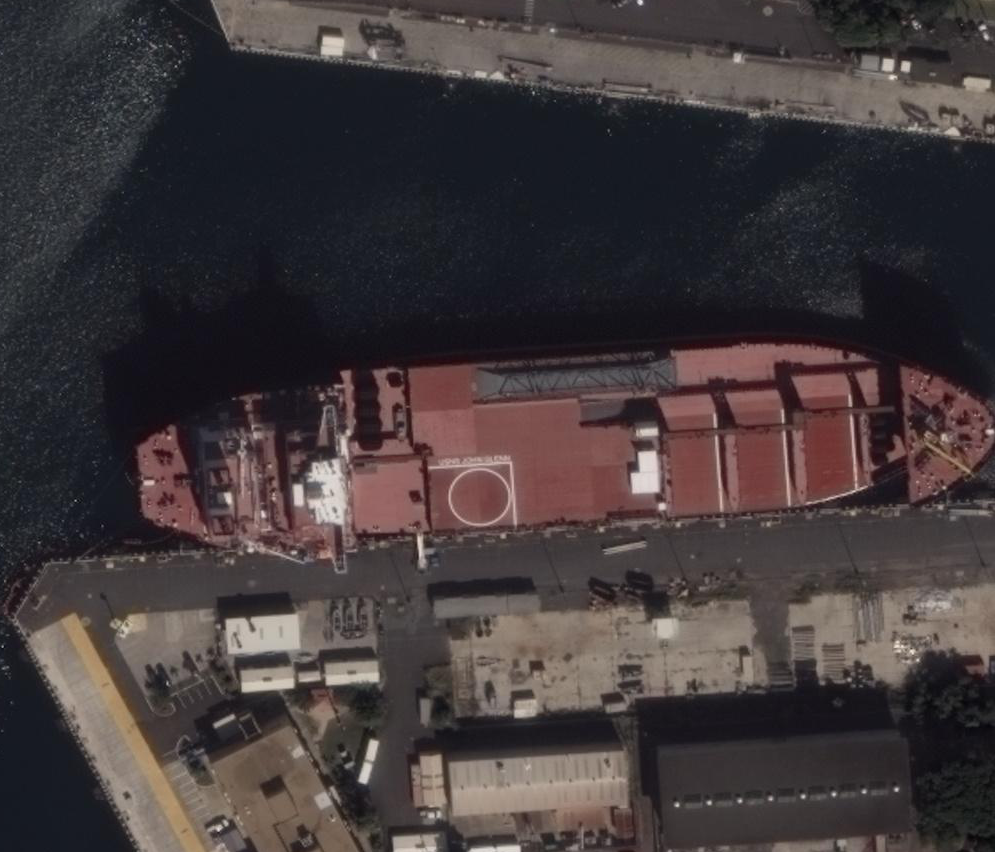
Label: Cargo_ship